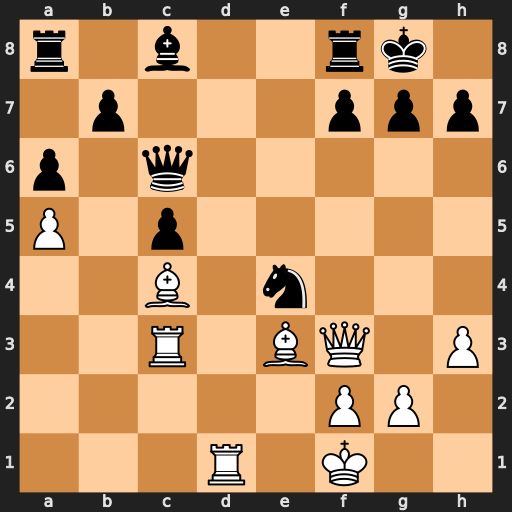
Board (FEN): r1b2rk1/1p3ppp/p1q5/P1p5/2B1n3/2R1BQ1P/5PP1/3R1K2
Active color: w
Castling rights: -
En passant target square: -
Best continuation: Qxf7+ Rxf7 Rd8+ Qe8 Rxe8#